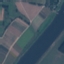
Label: River